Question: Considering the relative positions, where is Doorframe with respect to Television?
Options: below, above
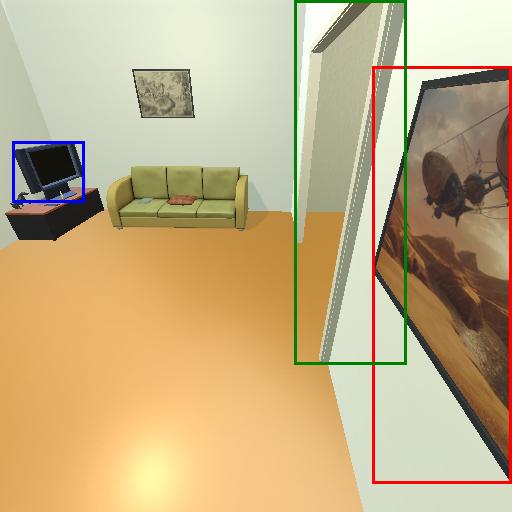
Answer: below